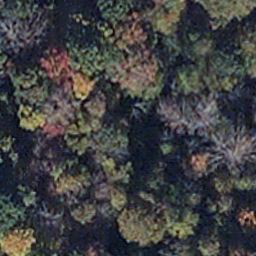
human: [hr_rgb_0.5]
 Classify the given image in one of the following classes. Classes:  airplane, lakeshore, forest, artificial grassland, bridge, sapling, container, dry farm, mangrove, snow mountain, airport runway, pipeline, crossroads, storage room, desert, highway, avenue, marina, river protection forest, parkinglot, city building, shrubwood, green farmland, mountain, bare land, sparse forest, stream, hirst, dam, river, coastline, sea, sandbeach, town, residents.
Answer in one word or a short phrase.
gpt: mangrove